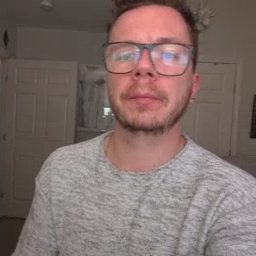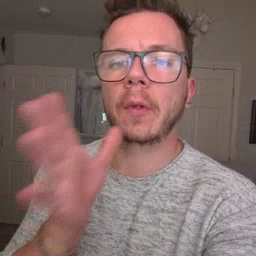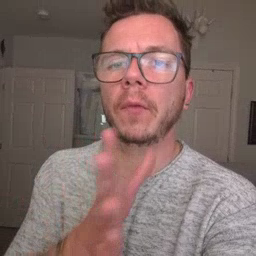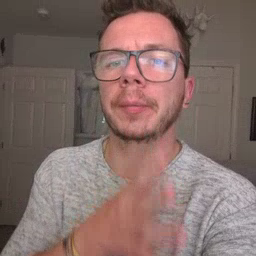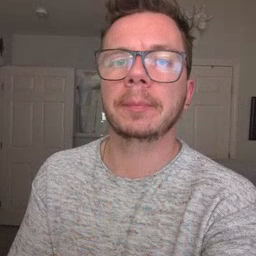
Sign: farm